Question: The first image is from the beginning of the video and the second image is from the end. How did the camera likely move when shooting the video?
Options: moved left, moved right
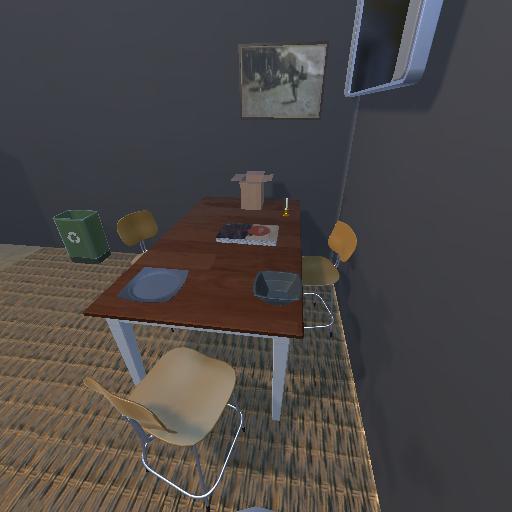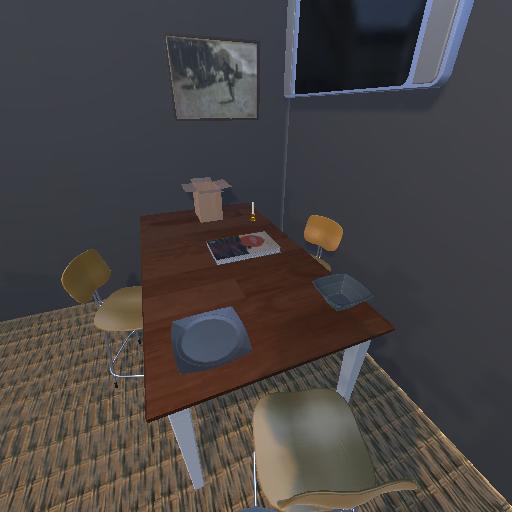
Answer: moved left